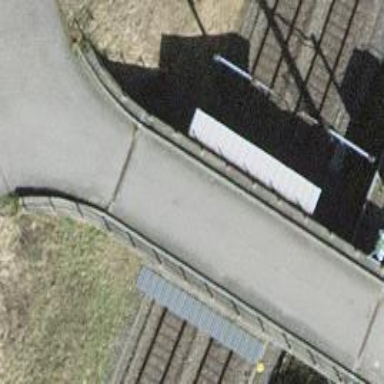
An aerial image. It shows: Railway track with contact line for electrification.